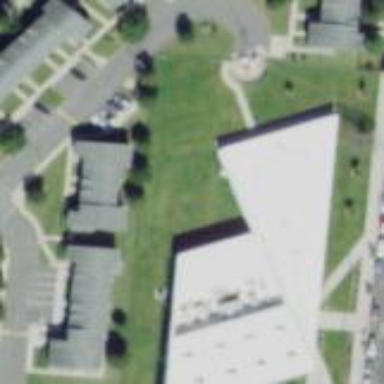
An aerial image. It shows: Community centre building.